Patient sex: F
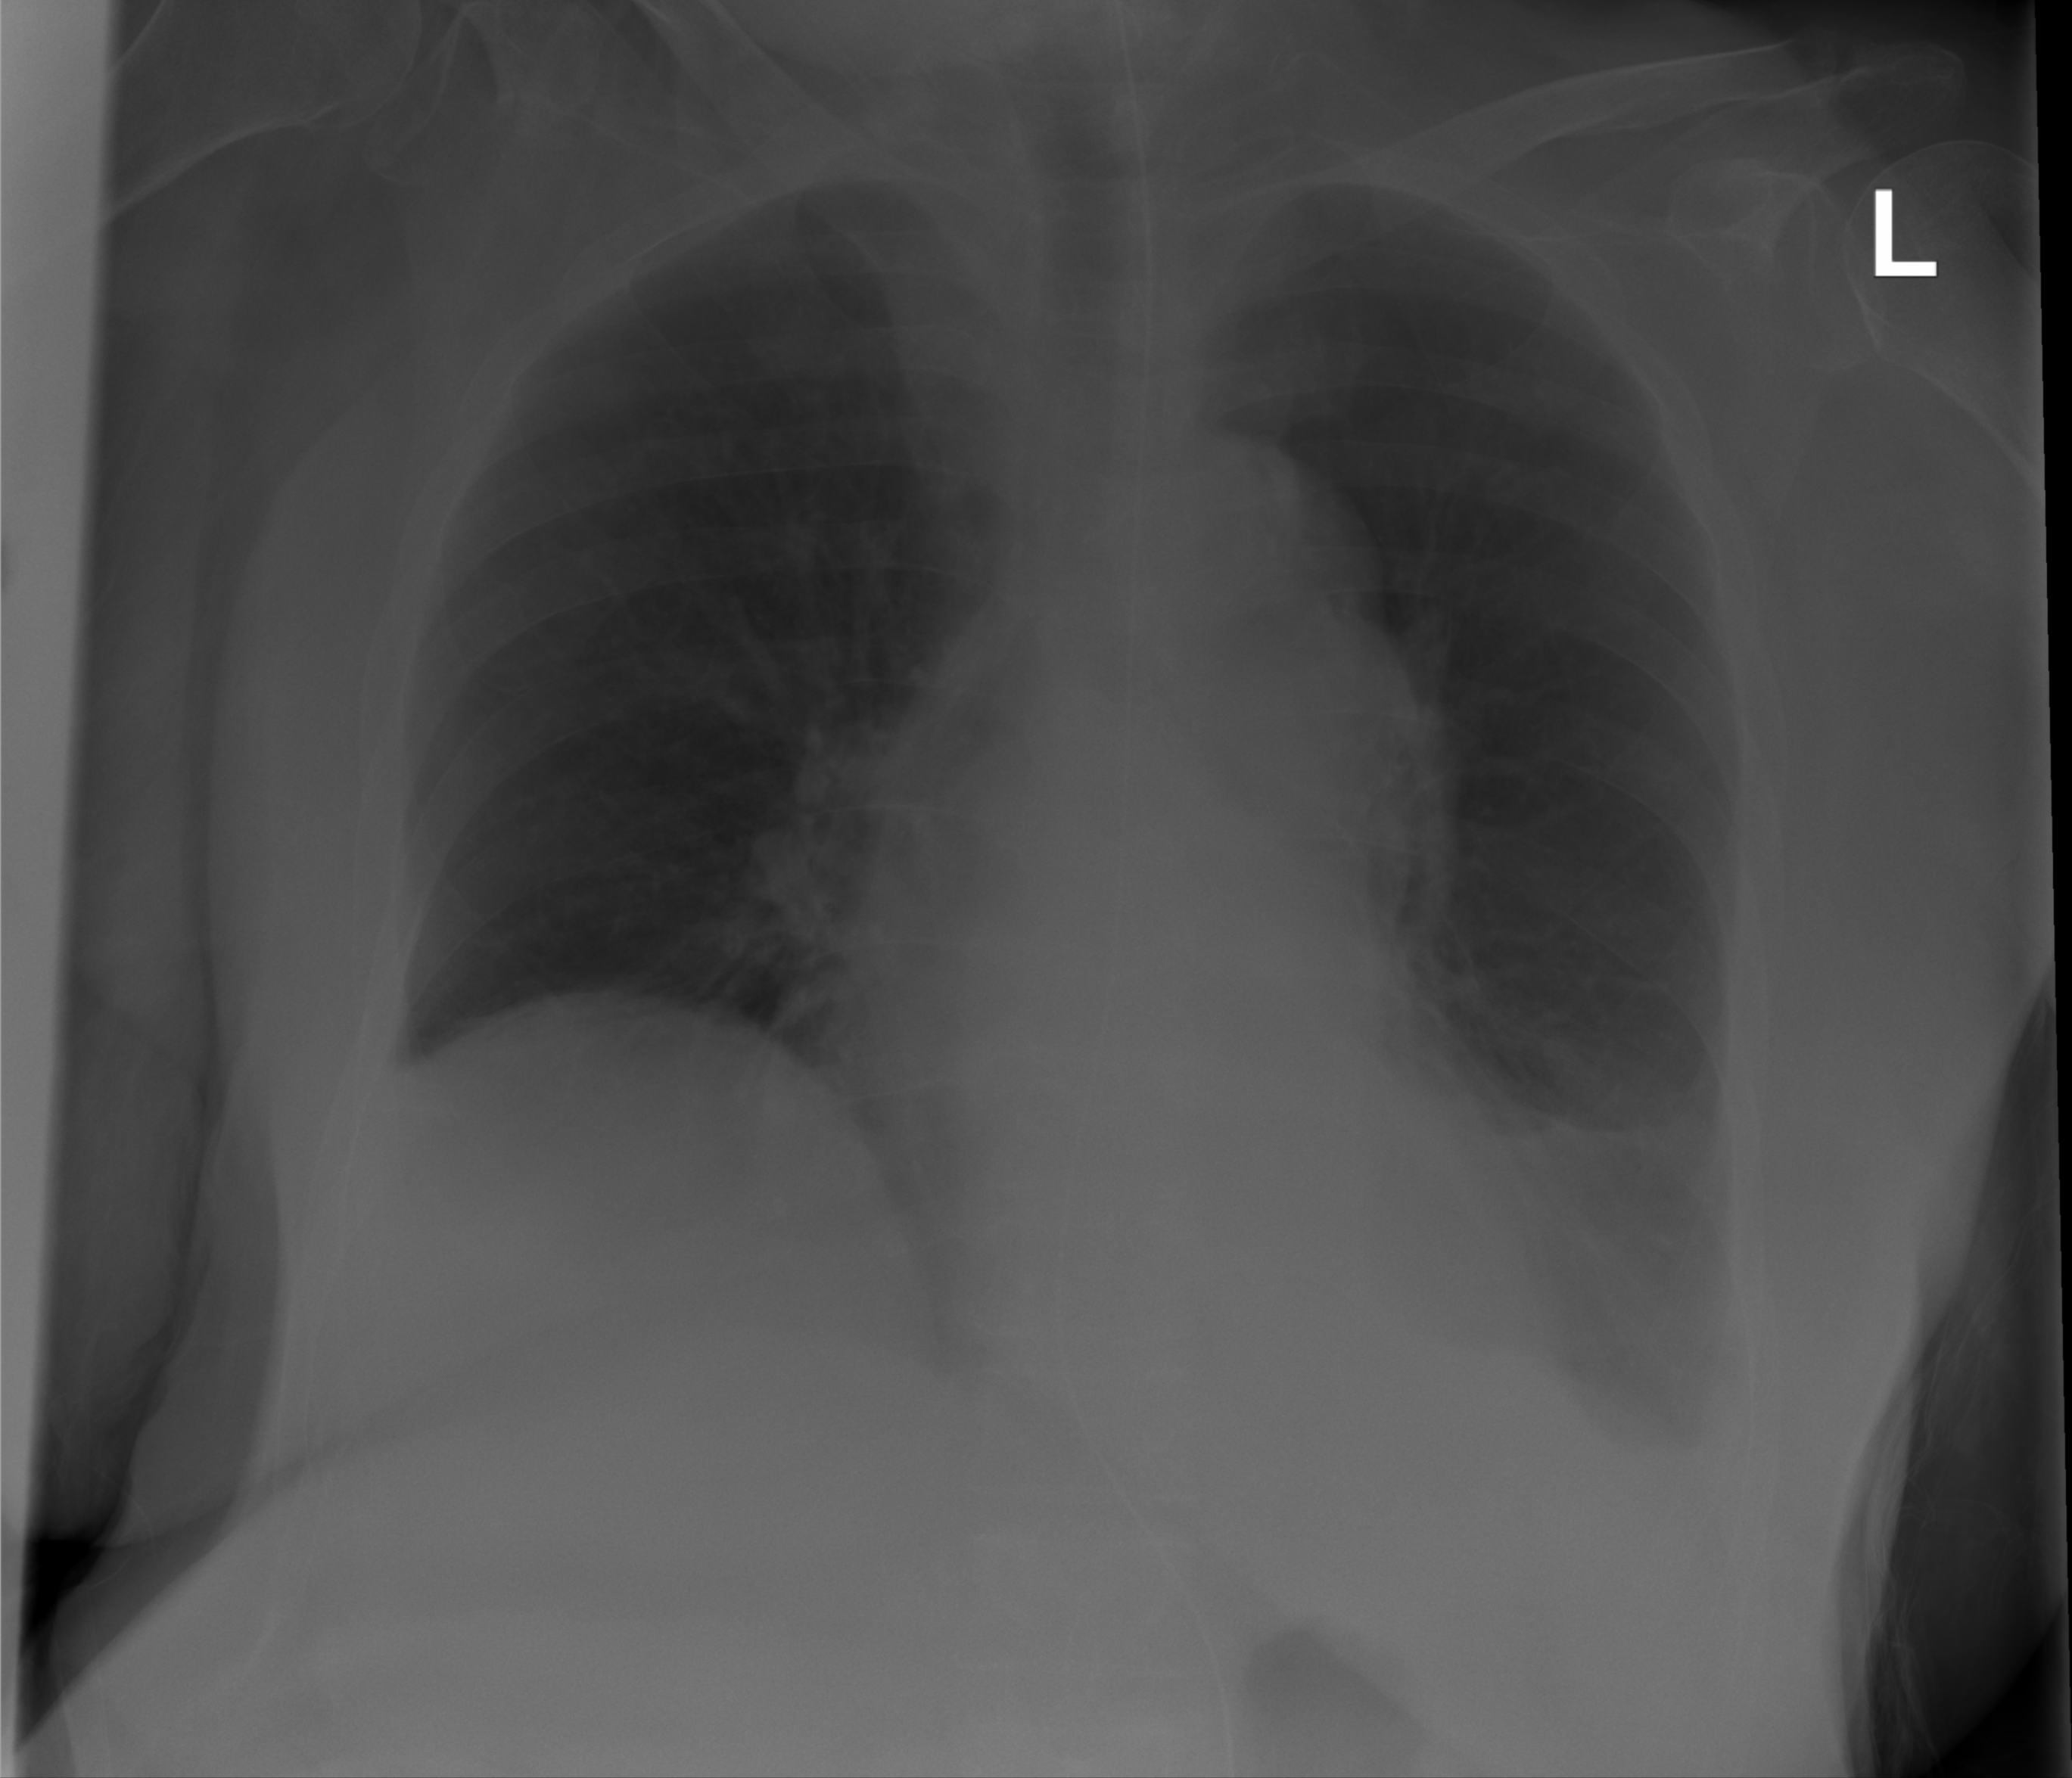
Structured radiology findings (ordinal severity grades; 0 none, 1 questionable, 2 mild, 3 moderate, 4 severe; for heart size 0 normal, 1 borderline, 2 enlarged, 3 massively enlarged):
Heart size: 1
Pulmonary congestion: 2
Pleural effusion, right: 0
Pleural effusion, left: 0
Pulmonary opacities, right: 0
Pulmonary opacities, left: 1
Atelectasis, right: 0
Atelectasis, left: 3